Aerial crown-view tile of a tropical tree (Barro Colorado Island, Panama), acquired 20250915:
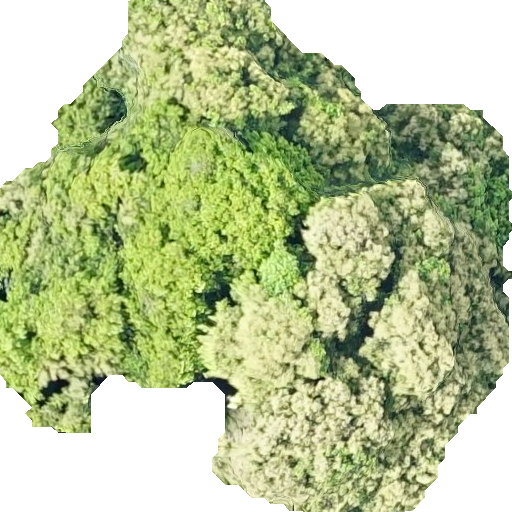
Species: Prioria copaifera
GBIF accepted scientific name: Prioria copaifera
Crown area: 281.015 m²